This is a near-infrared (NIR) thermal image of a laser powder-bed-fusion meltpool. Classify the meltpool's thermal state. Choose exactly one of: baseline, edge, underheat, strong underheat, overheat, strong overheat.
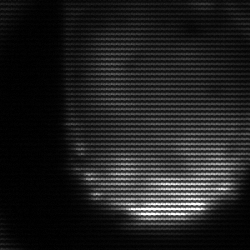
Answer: edge